Interaction volume radius: 10 \u00c5
Interaction volume height: 25 \u00c5
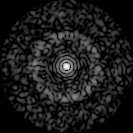
Disorder parameter: 0.8227